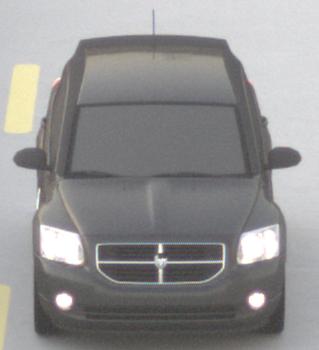
Make: Dodge
Model: Caliber 1.8
Detailed model: Caliber
Model produced from: 2006/06
Model produced until: 2009/03
Doors: 5
Color: gray
Road condition: dry road
Daytime: sunrise or sunset
Contrast: low contrast